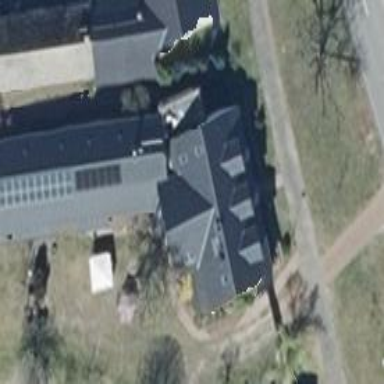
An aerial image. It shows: House with flat grey roof.